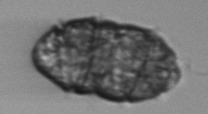
Label: Margalefidinium